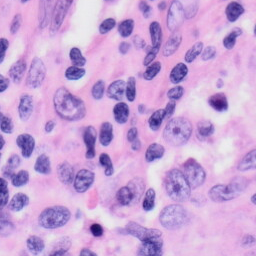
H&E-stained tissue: Skin